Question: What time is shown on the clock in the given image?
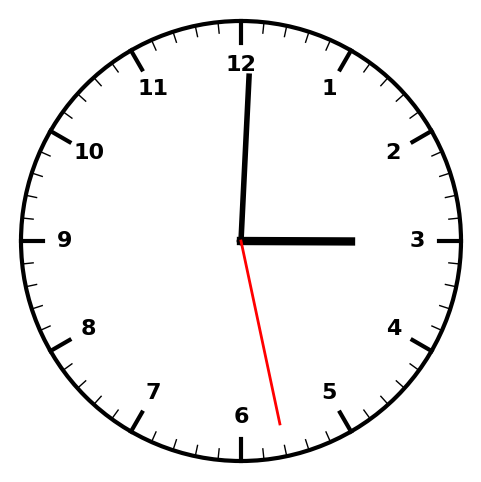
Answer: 03:00:28